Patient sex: F
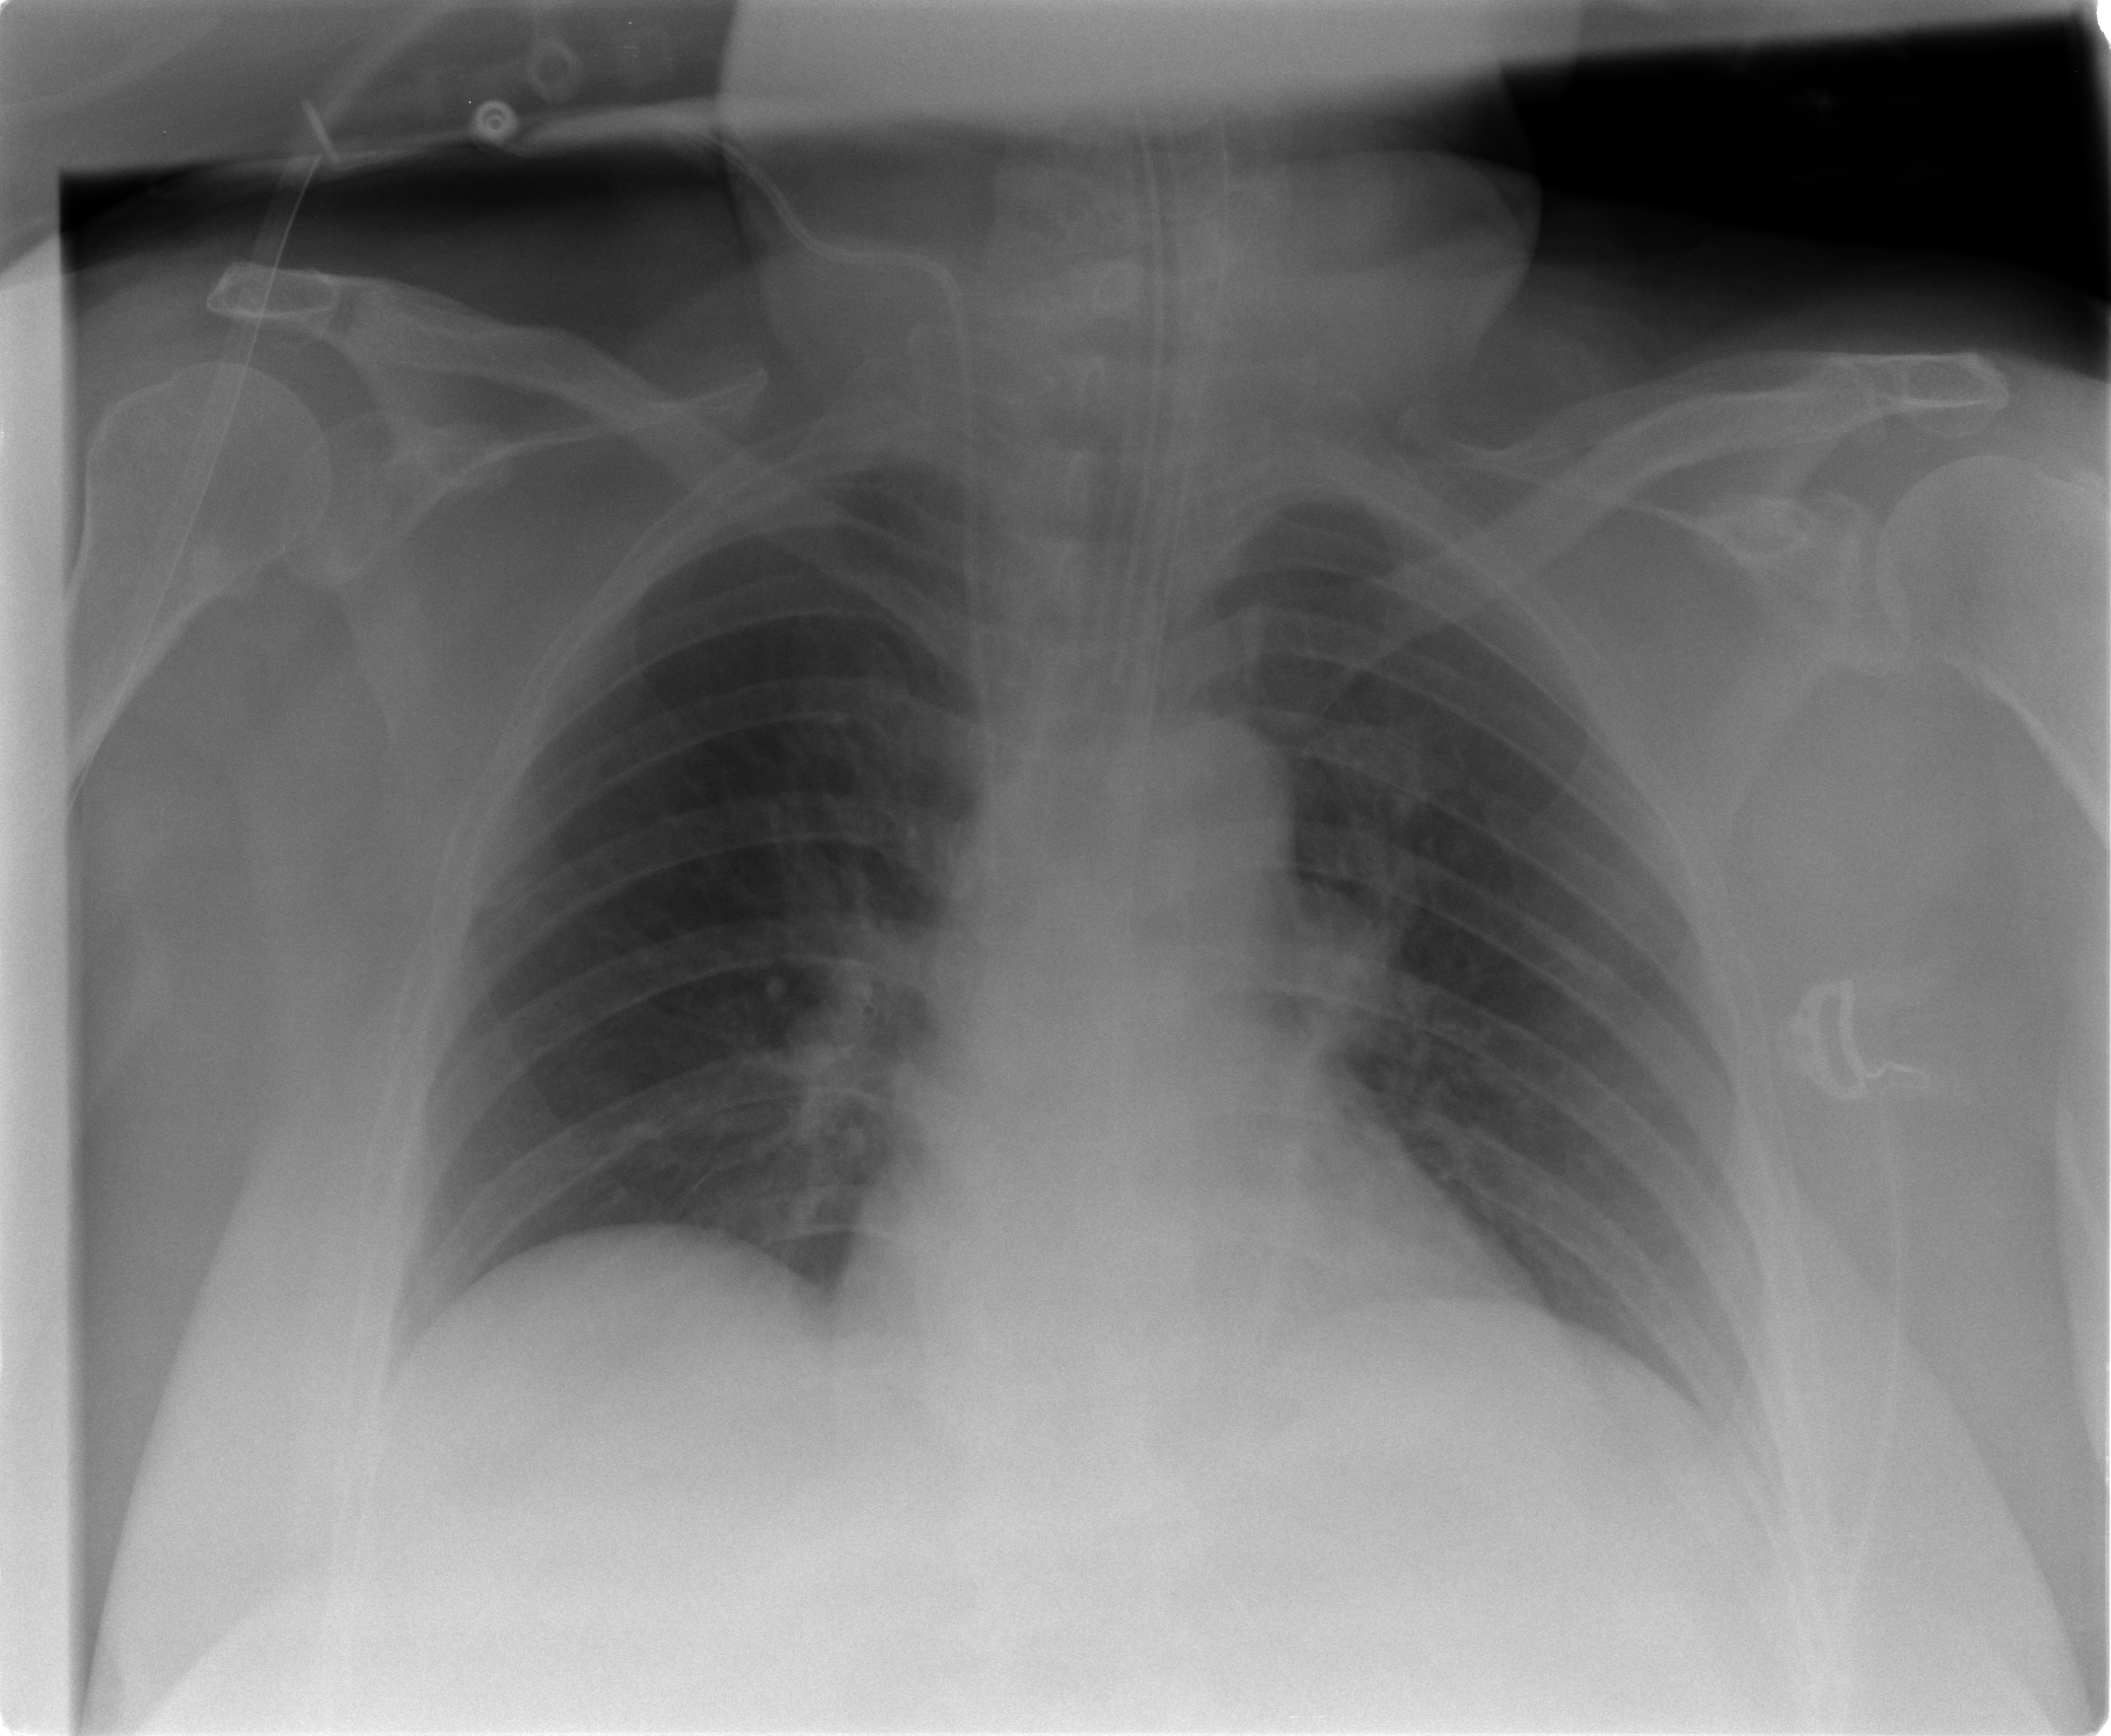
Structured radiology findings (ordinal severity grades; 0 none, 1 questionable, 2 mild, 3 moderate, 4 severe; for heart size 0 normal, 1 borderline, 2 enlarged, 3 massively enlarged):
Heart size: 0
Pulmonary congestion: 1
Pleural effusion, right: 0
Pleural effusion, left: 0
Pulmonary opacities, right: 0
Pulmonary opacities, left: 0
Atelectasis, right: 0
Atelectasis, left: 0